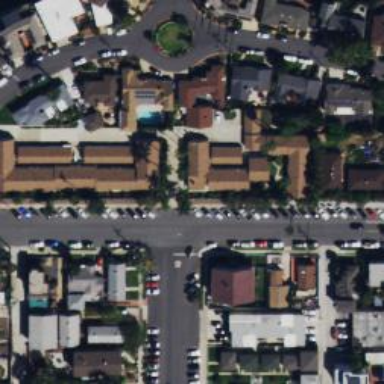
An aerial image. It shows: Alley classified as service road.